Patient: sex M, age 62
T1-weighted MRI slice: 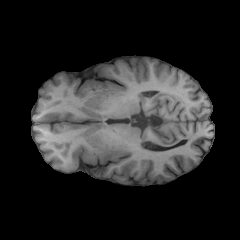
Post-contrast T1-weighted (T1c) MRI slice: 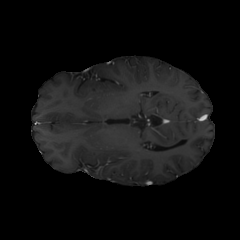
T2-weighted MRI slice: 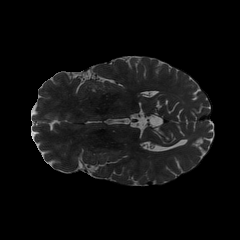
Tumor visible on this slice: yes
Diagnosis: Glioblastoma, IDH-wildtype
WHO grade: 4